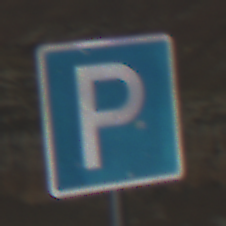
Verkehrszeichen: Parken
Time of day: Midday
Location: Outdoor (Nature)
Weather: Clear
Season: NotSpecified
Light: Natural